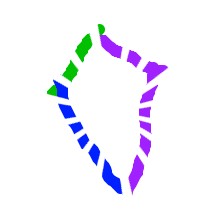
Shape: kite